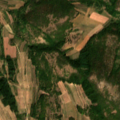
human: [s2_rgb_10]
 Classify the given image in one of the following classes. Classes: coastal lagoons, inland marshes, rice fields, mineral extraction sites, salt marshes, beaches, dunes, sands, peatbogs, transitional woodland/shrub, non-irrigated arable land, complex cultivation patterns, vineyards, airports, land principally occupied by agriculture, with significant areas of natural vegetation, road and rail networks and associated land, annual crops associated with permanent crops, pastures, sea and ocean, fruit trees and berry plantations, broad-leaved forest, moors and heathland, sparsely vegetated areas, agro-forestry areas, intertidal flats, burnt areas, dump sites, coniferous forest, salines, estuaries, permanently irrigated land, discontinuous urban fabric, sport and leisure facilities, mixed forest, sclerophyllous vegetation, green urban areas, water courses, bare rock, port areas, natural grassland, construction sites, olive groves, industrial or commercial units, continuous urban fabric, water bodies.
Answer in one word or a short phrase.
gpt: complex cultivation patterns, land principally occupied by agriculture, with significant areas of natural vegetation, transitional woodland/shrub